Interaction volume radius: 10 \u00c5
Interaction volume height: 10 \u00c5
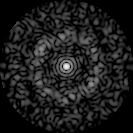
Disorder parameter: 0.7758